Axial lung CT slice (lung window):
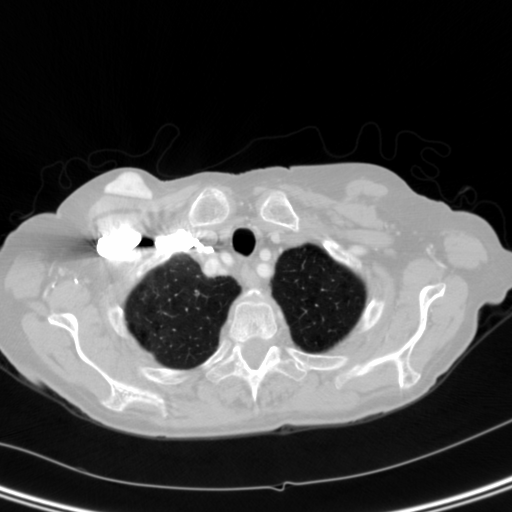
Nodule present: no